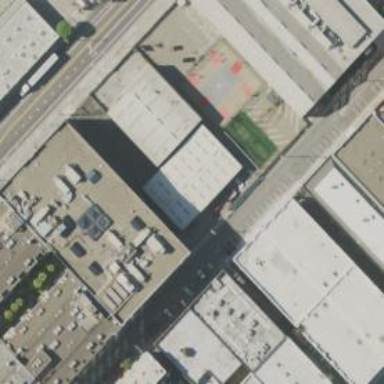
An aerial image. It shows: Street-side parking area with asphalt surface.